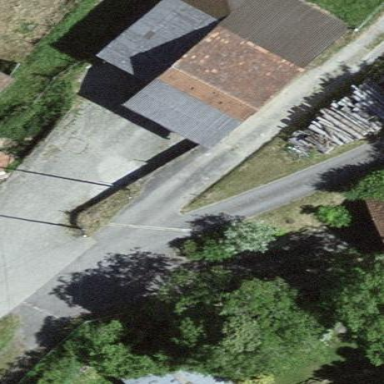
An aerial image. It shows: Barn.